Field crop: maize
Growth stage: 1
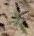
Species: atriplex